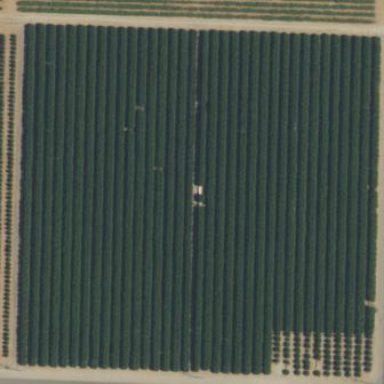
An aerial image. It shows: Orange orchard with rows of vibrant orange trees.